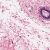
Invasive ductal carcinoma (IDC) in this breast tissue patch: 0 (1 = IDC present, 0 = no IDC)